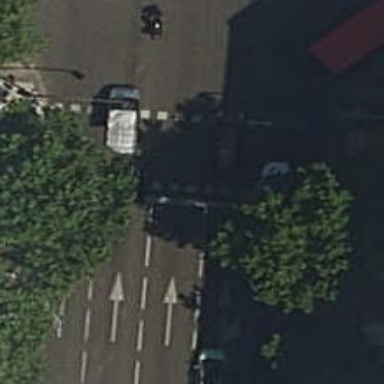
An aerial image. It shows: Zebra crossing with traffic signals.